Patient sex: M
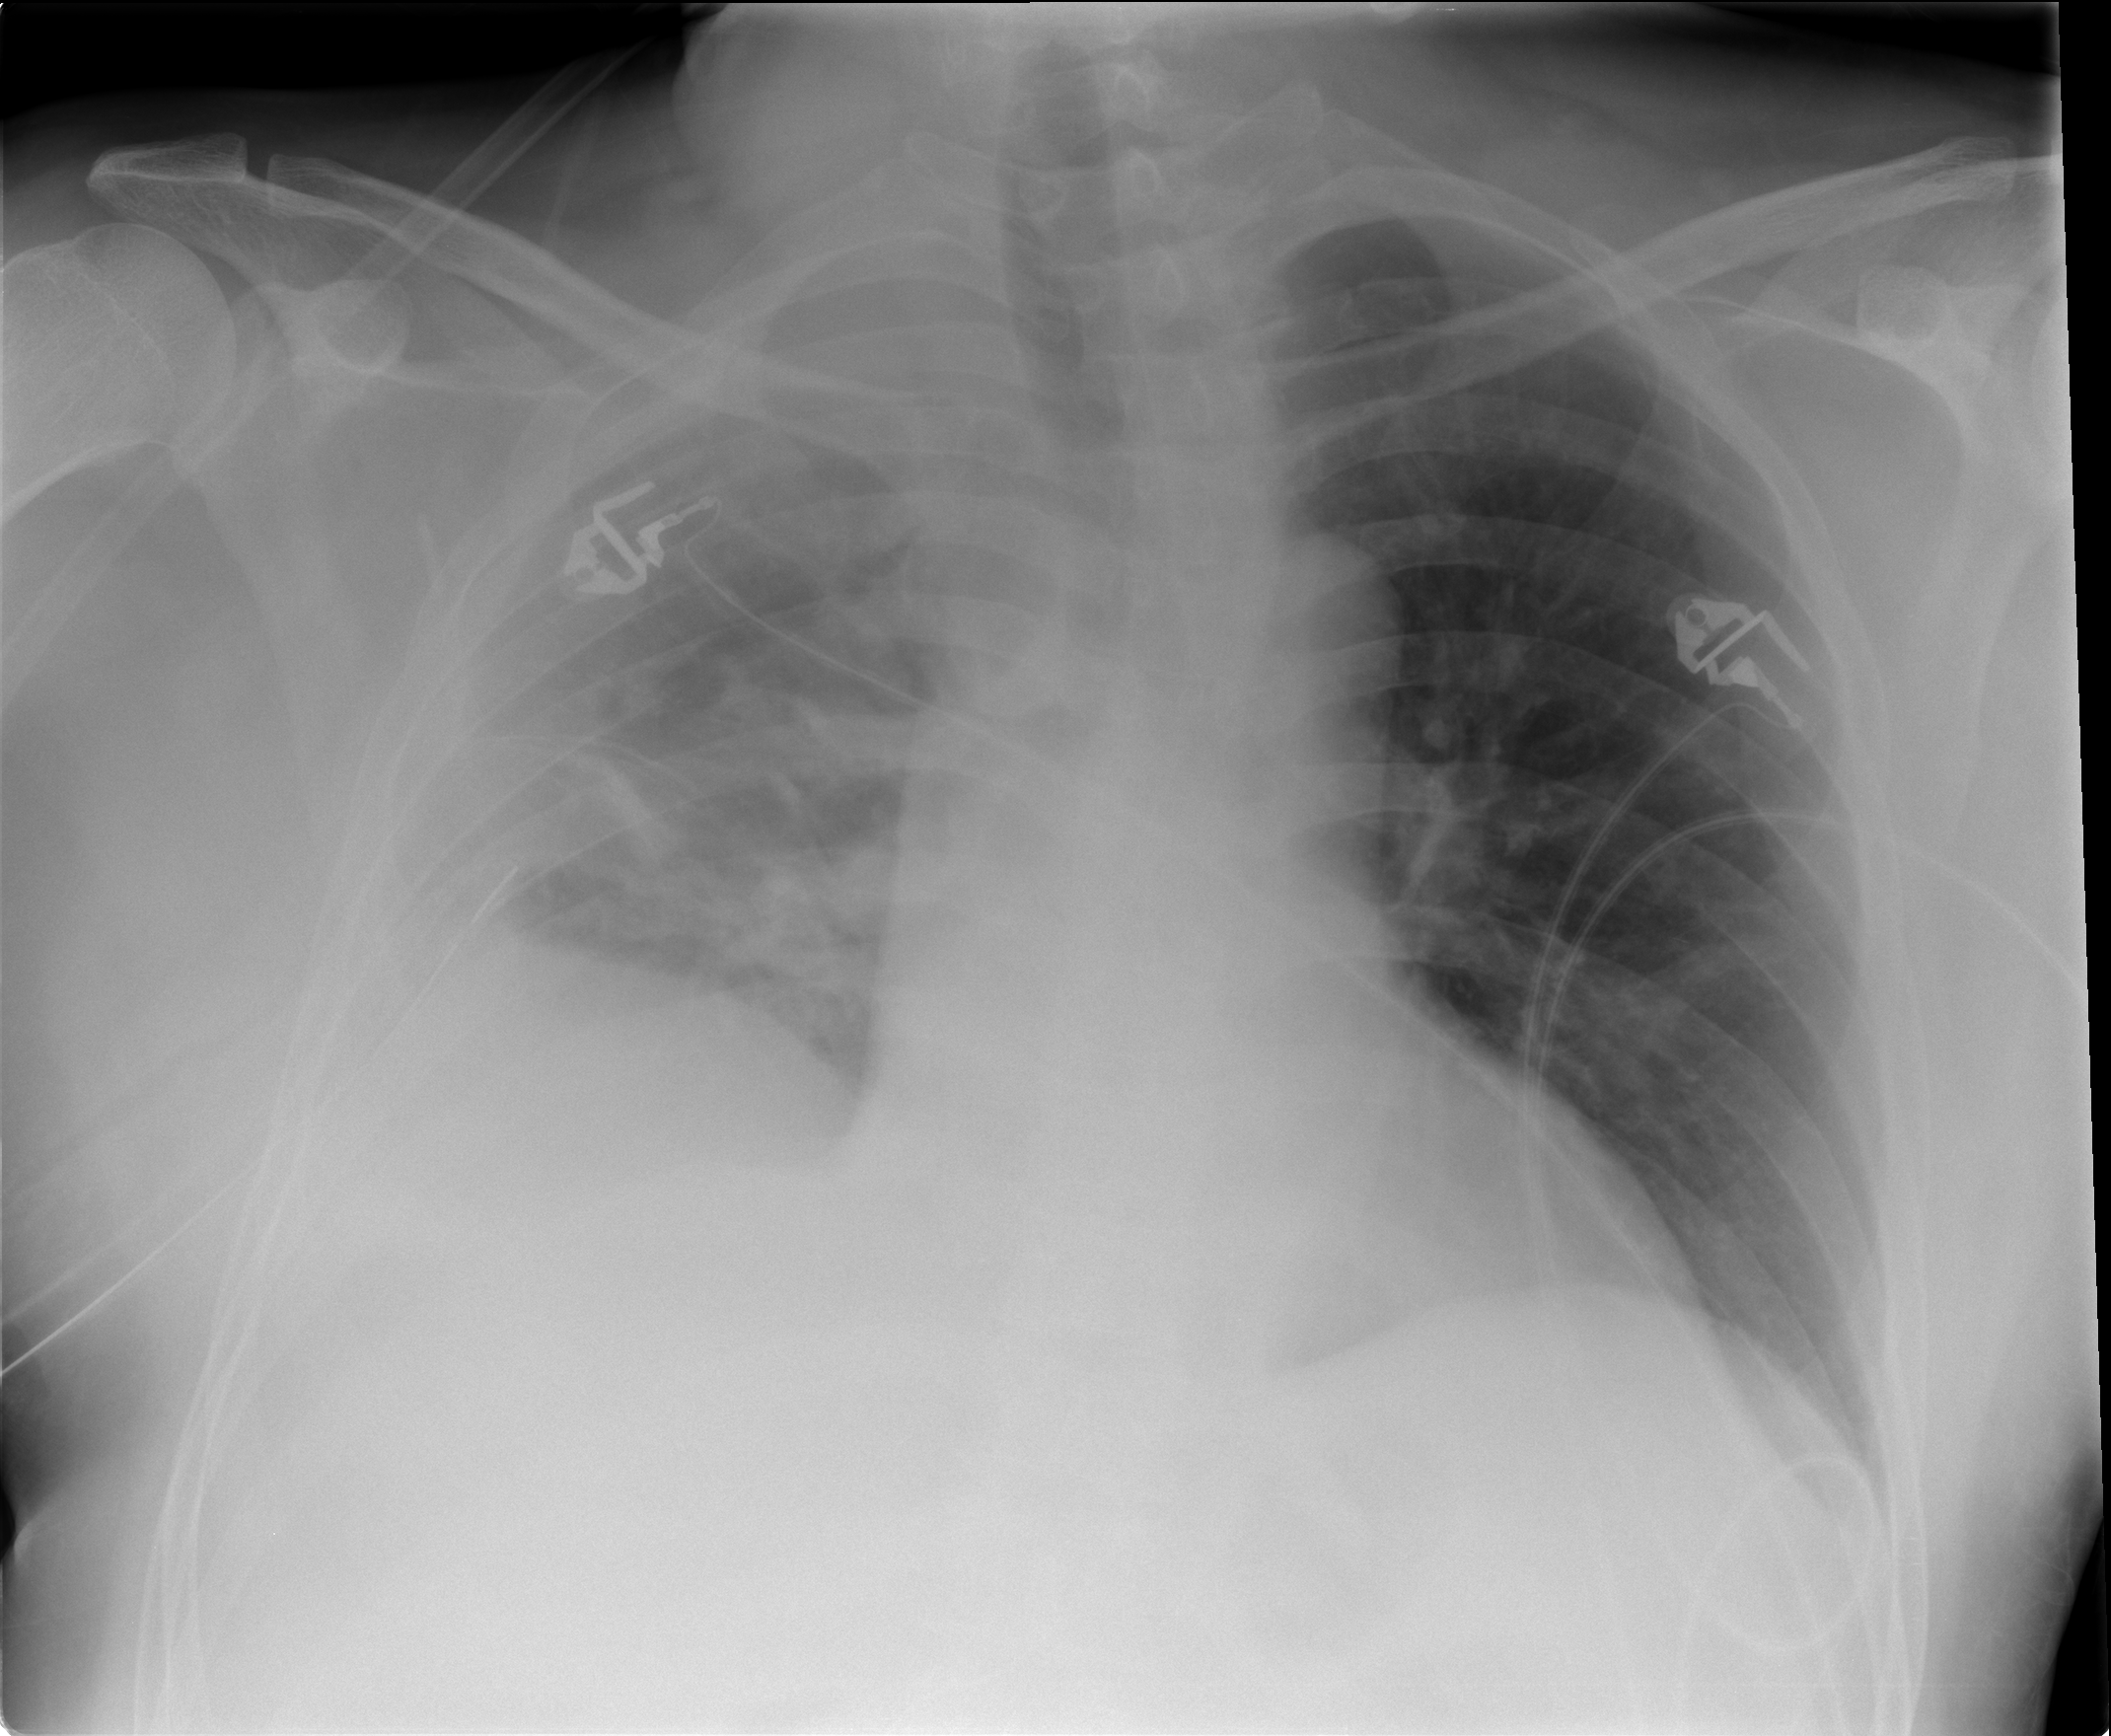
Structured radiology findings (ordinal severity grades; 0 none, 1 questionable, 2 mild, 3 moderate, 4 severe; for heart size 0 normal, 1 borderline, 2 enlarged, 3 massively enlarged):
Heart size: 0
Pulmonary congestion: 0
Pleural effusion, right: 3
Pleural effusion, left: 0
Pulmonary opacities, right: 1
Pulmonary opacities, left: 0
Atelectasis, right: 3
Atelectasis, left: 2